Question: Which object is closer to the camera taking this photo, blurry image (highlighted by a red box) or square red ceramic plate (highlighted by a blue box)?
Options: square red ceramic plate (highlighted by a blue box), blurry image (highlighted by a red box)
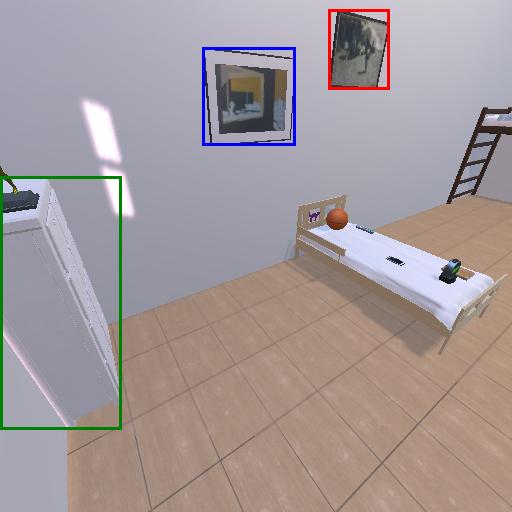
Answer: square red ceramic plate (highlighted by a blue box)